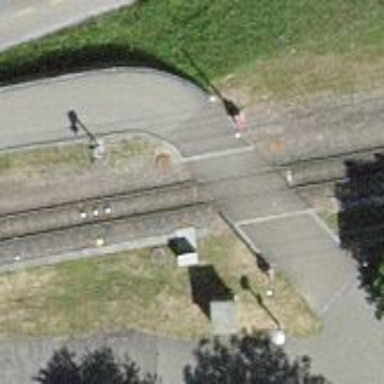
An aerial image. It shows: Level crossing along the railway.